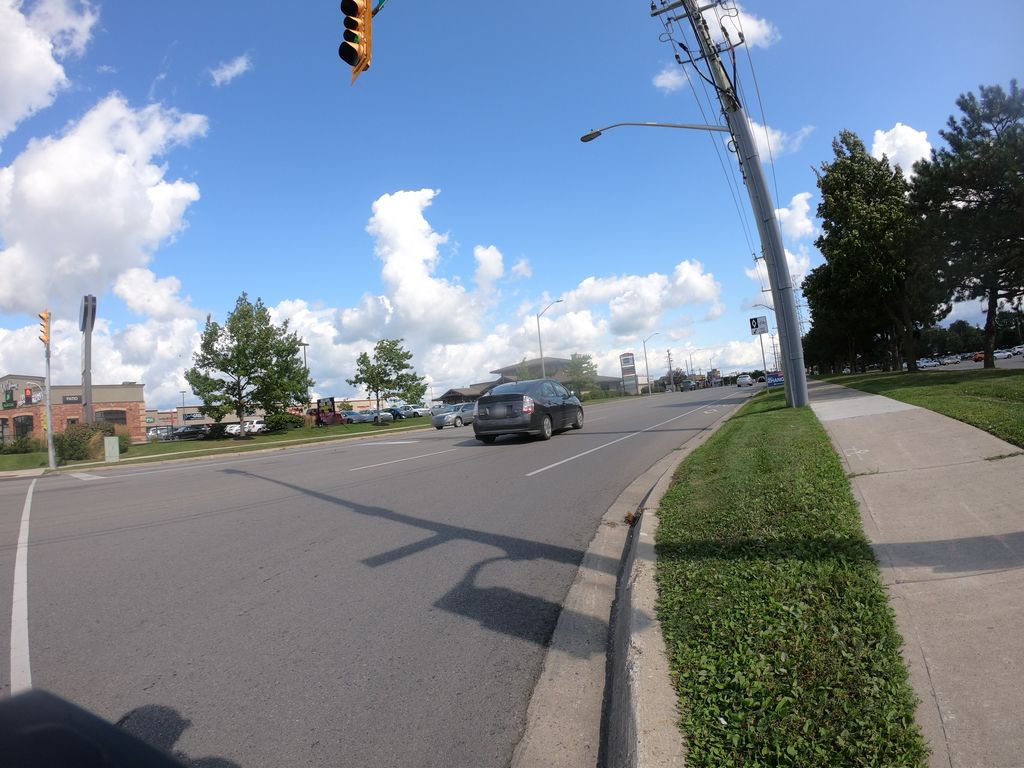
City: kitchener-waterloo